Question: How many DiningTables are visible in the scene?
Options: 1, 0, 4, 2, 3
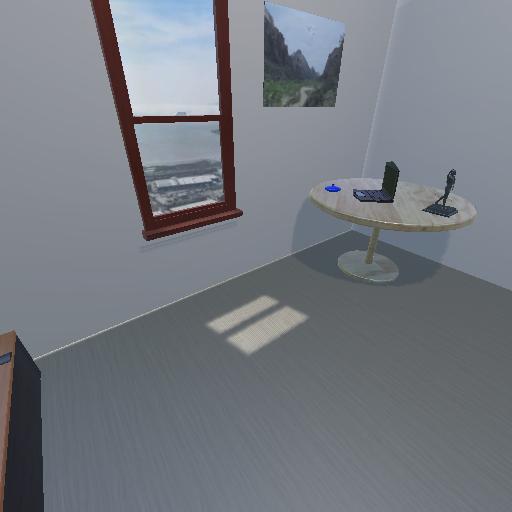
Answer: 1